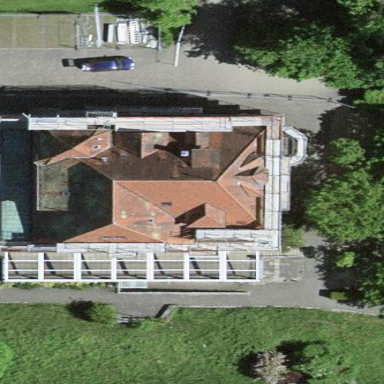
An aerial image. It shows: Restaurant in building.